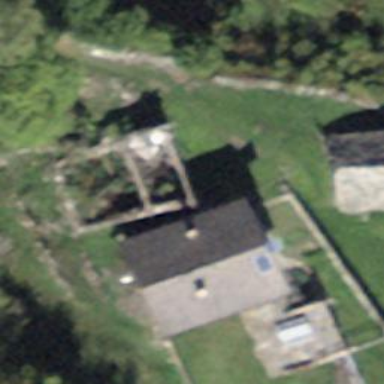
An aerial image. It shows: Historic building in ruins.